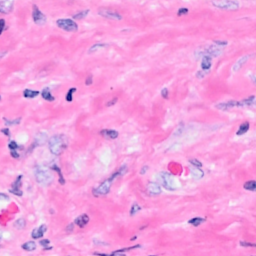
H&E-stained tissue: Breast